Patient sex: F
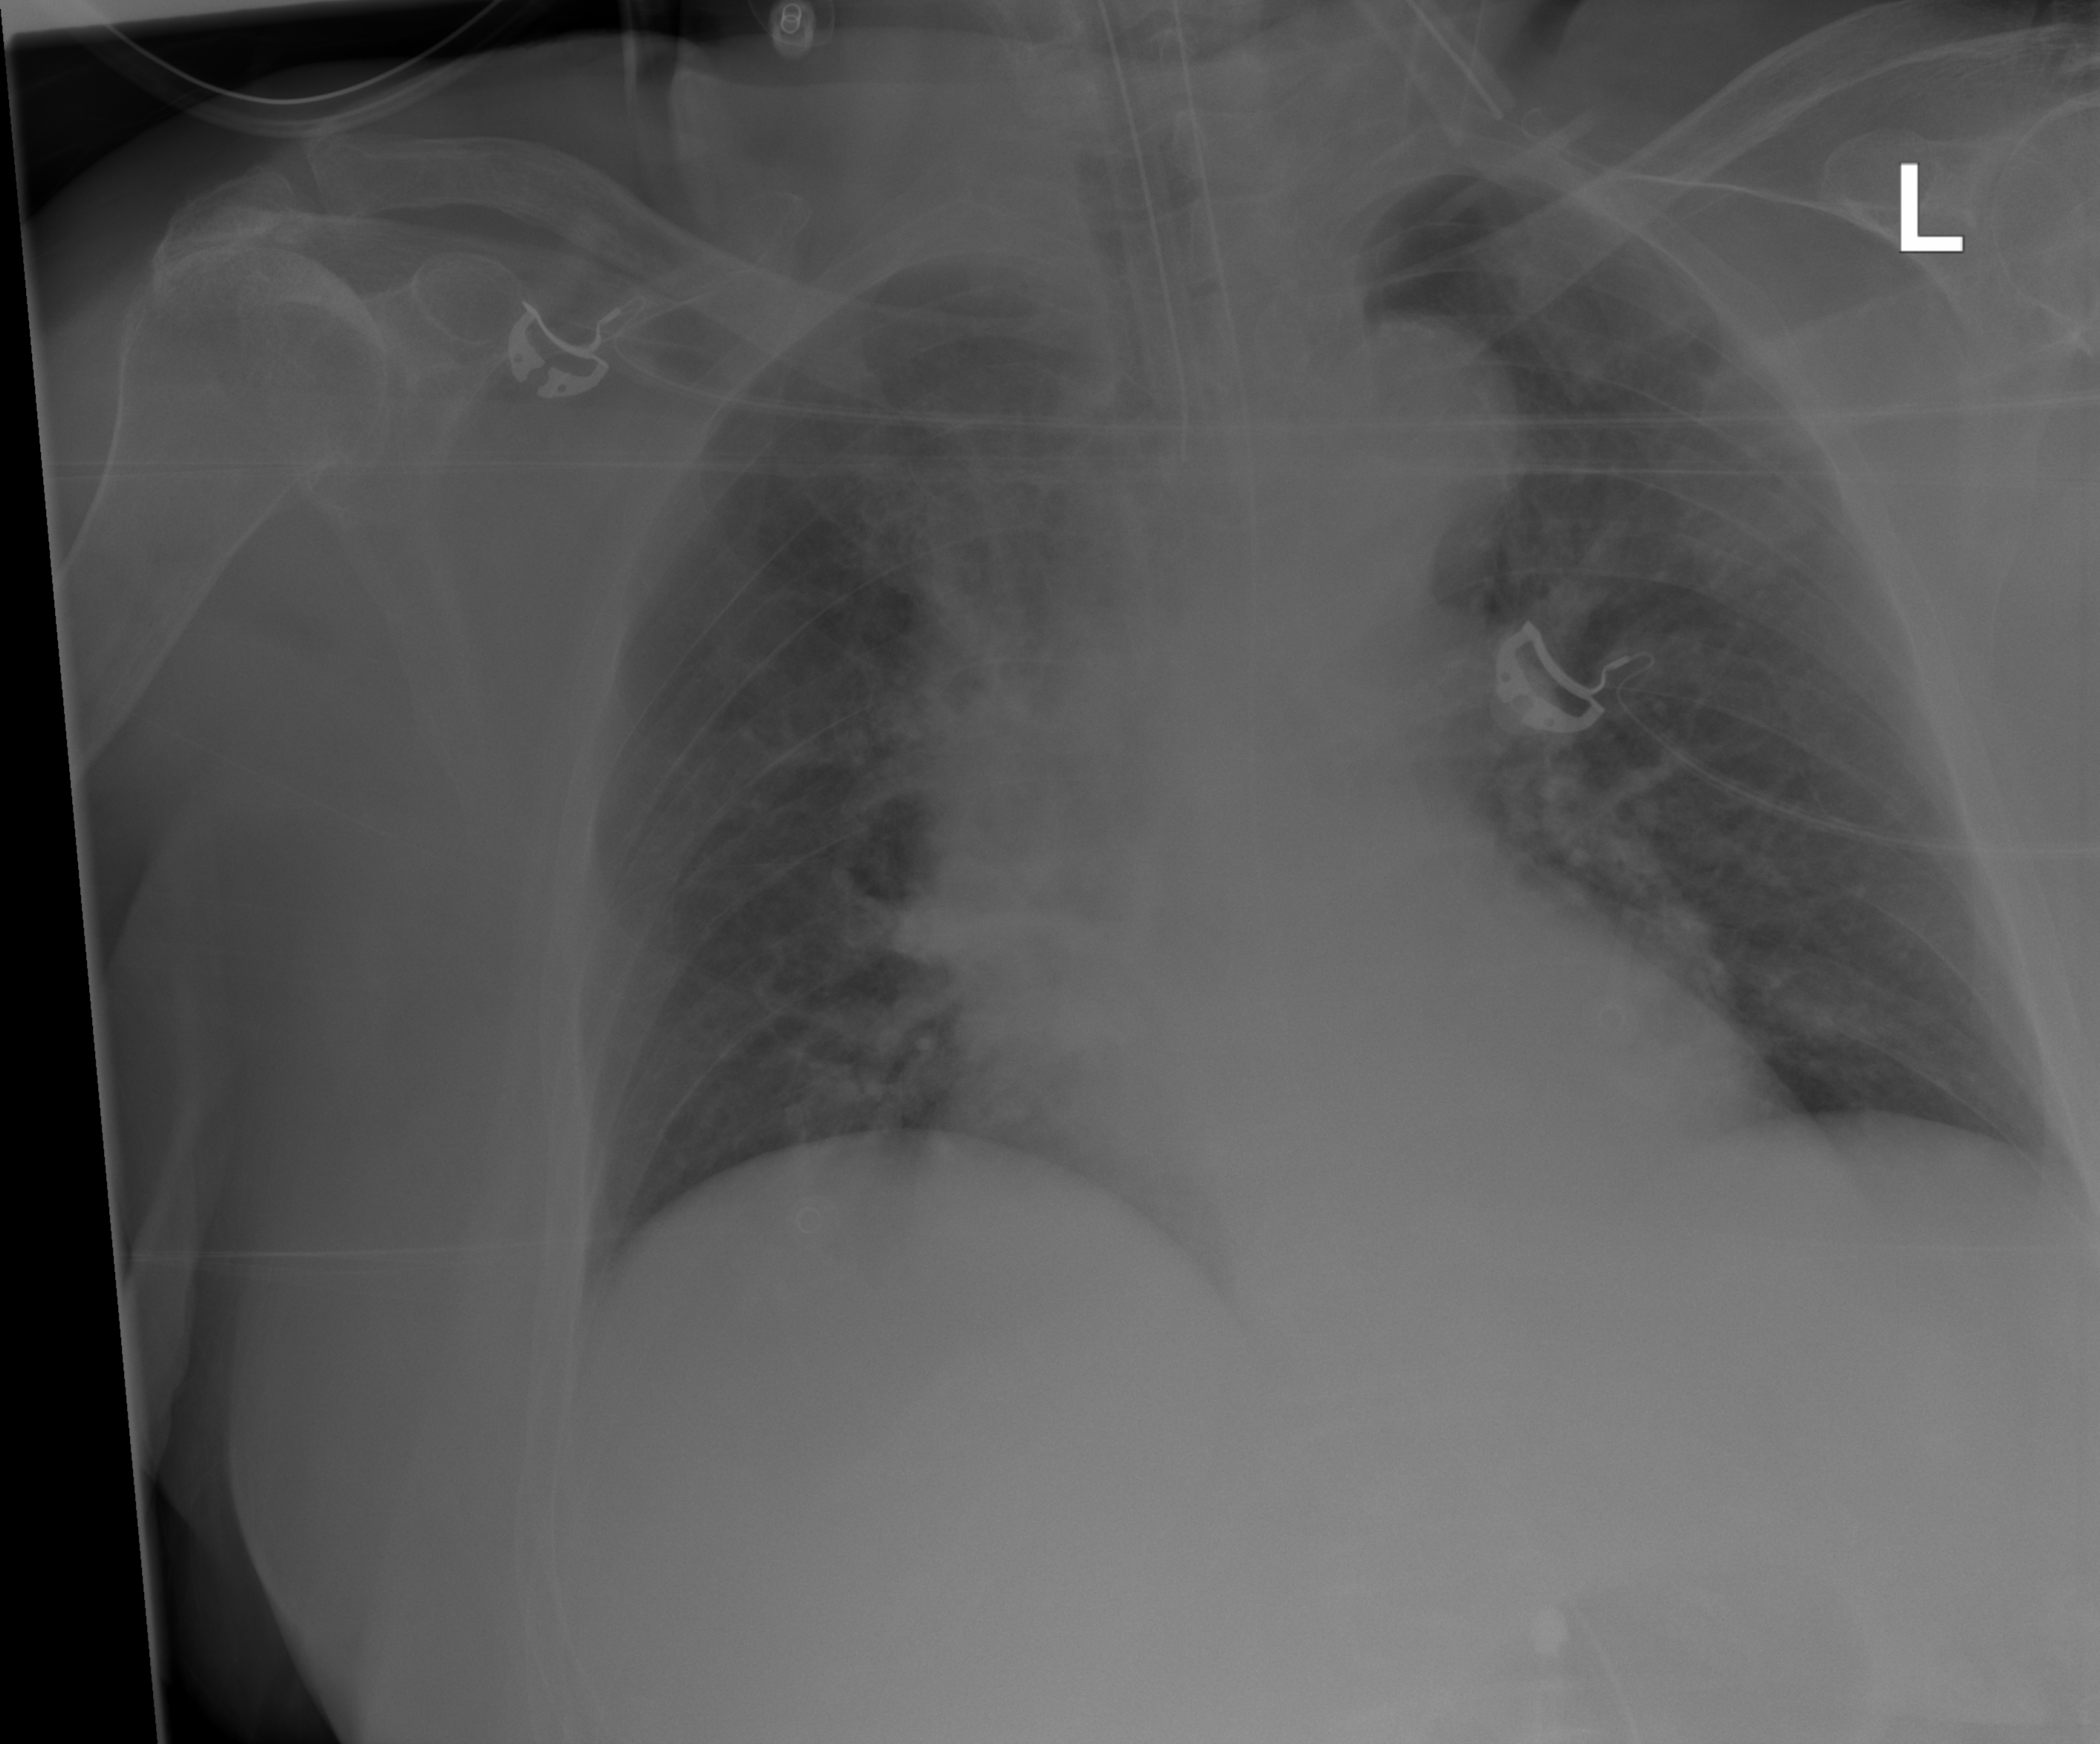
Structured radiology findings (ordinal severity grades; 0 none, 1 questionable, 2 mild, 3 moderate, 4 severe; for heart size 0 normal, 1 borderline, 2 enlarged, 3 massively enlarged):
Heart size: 0
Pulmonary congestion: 2
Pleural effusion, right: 0
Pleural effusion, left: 0
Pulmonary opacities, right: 0
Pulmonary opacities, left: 0
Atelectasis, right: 0
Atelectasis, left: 0